Interaction volume radius: 10 \u00c5
Interaction volume height: 10 \u00c5
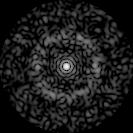
Disorder parameter: 0.7953